Field crop: maize
Growth stage: 2
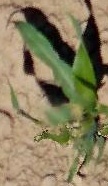
Species: maize